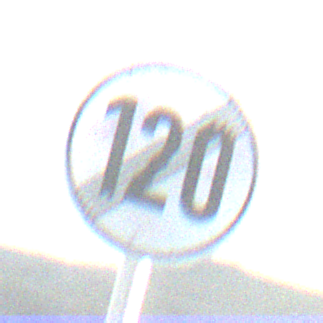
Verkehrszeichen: EndeGeschwindigkeit120
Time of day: SunriseSunset
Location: Outdoor (Nature)
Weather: PartlyCloudy
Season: Summer
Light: Natural